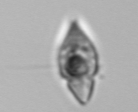
Label: Amphidinium